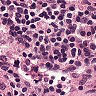
Metastatic tissue present: no